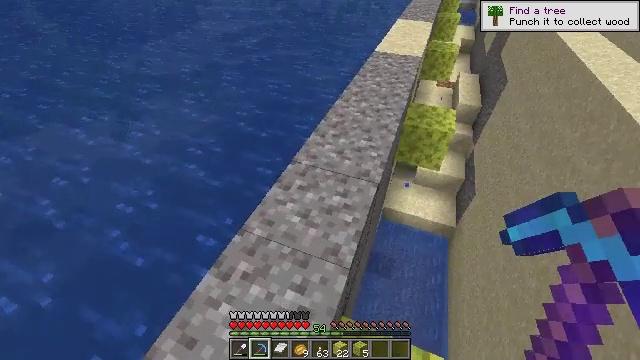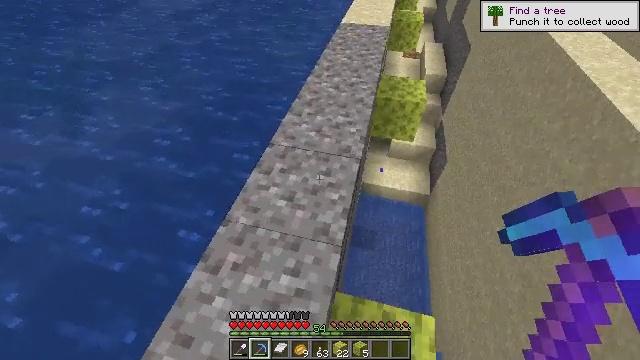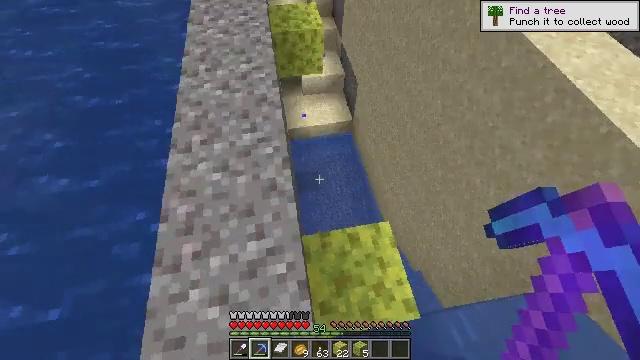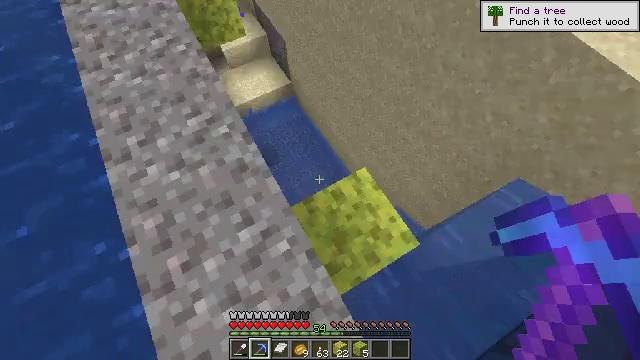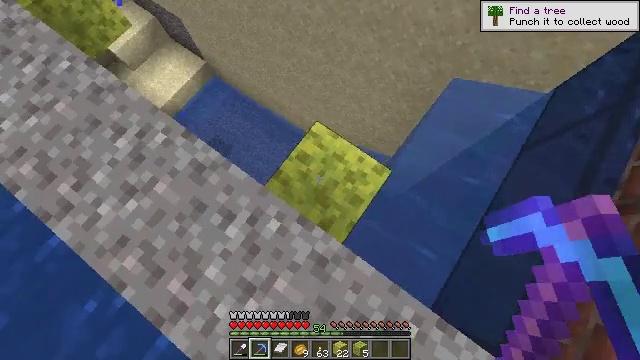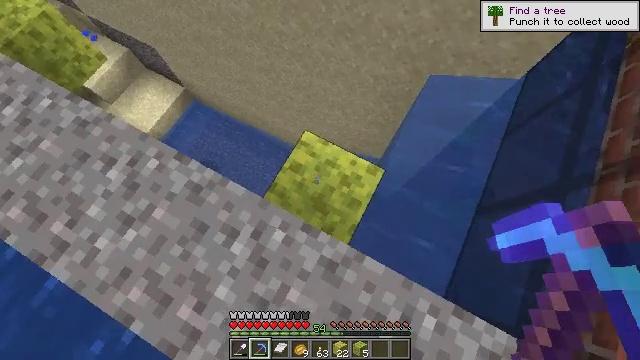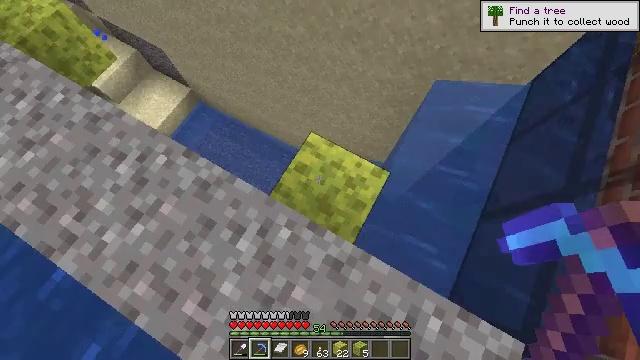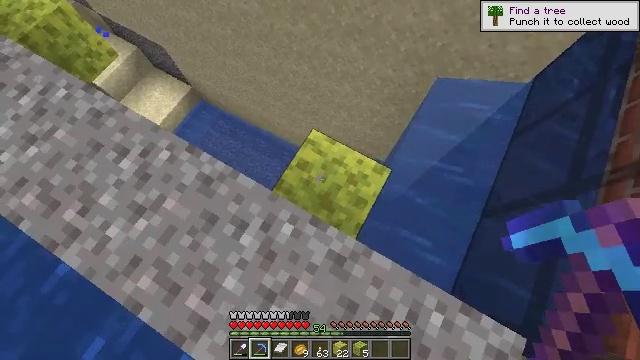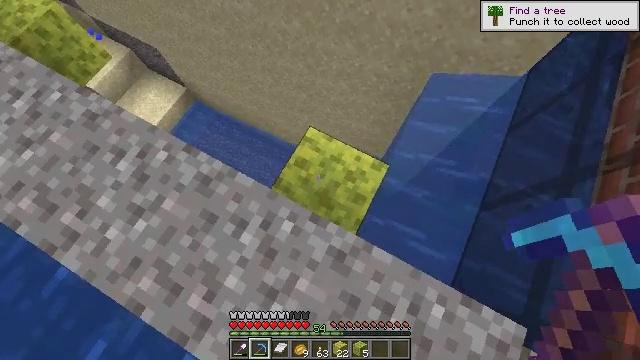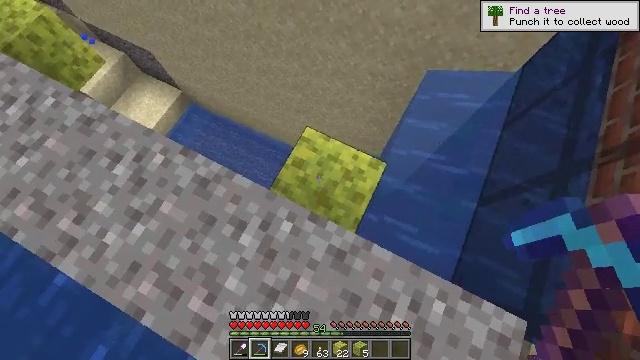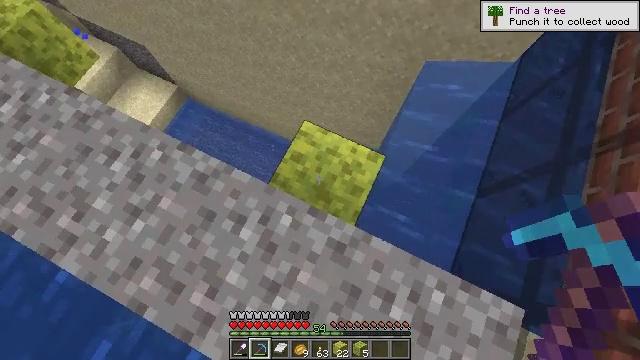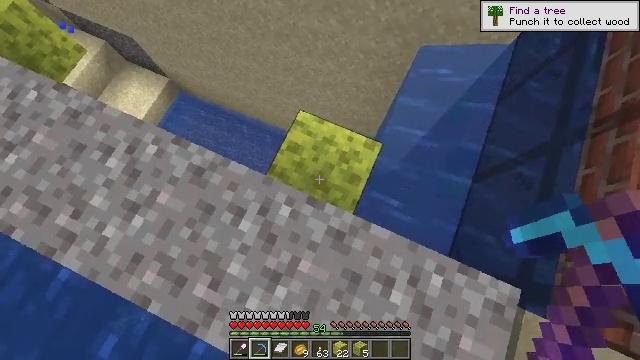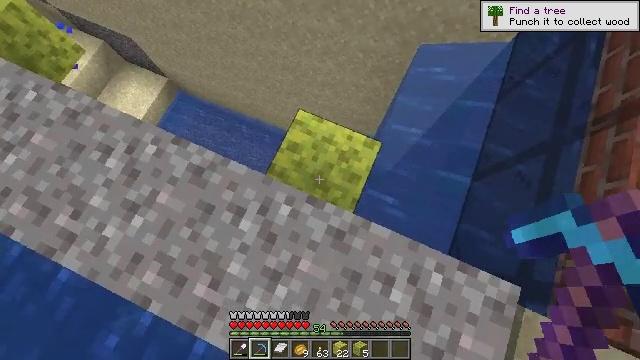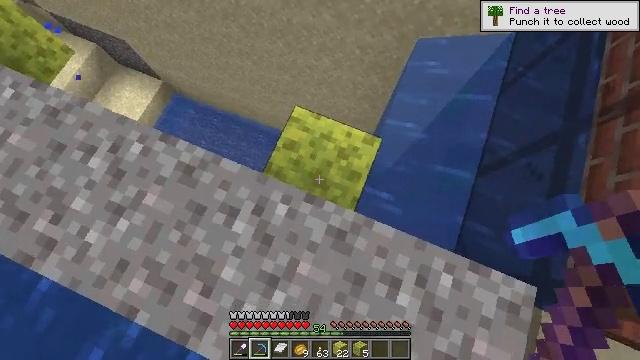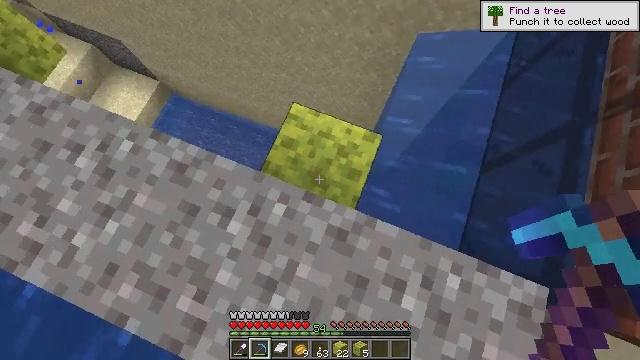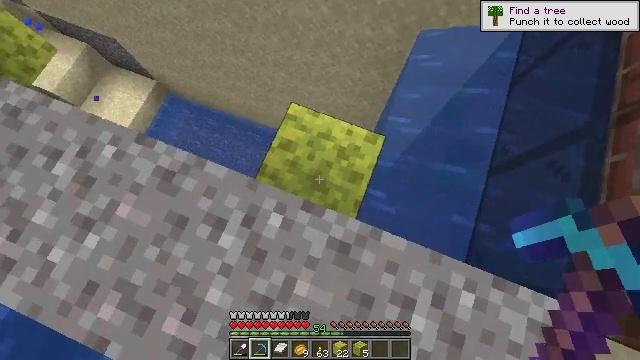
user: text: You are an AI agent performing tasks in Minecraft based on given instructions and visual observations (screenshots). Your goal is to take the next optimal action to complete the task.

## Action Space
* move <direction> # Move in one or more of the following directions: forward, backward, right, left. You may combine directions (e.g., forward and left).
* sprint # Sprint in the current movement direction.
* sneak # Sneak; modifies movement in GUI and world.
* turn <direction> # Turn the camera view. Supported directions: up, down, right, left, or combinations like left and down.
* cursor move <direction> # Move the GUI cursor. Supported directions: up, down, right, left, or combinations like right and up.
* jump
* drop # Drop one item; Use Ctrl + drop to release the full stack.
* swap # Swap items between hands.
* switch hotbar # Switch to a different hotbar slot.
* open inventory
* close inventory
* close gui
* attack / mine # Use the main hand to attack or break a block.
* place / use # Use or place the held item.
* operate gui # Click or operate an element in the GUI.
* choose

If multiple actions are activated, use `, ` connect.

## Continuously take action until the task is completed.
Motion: motion action
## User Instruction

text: Mine the wet sponge underwater.
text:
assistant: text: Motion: move forward and move left, turn right and down
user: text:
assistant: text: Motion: move forward and move left, turn right and down
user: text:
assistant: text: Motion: turn right and down
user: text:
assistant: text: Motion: turn right and down
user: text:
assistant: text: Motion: turn right and up
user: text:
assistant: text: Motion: turn left
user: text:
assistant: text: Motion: no_op
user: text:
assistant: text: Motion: turn right
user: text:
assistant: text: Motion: turn right
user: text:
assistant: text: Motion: turn down
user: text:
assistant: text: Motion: turn right and down
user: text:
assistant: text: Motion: sneak
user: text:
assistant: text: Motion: sneak, turn right
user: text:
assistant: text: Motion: move forward, sneak
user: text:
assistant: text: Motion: move forward, sneak
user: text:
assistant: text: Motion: move forward, sneak, turn right and down
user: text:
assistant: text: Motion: move forward, sneak, turn right and down
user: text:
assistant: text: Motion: sneak, turn right and down
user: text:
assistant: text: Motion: sneak, turn right
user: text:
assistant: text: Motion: sneak
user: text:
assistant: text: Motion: sneak
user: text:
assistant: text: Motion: sneak
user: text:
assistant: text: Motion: sneak, turn right
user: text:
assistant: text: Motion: move forward, sneak
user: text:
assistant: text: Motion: move forward, sneak
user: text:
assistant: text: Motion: move forward, sneak
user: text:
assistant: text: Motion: move forward, sneak
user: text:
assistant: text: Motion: move forward and move left, sneak
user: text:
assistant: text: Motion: move forward and move left, sneak
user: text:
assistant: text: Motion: sneak